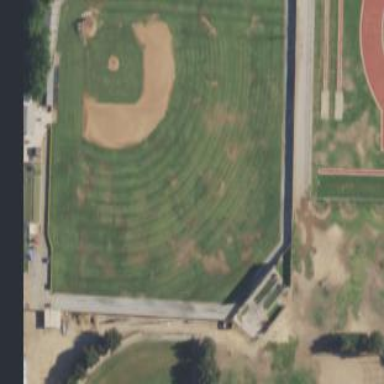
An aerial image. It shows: Baseball pitch for leisure land activities.